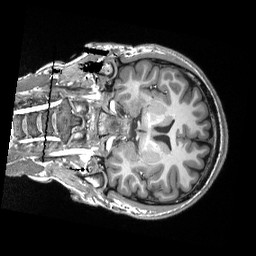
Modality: T1w
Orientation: coronal
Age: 19
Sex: male
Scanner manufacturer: siemens
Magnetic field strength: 3 T
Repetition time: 2.3 s
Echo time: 0.00298 s